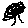
Label: tree